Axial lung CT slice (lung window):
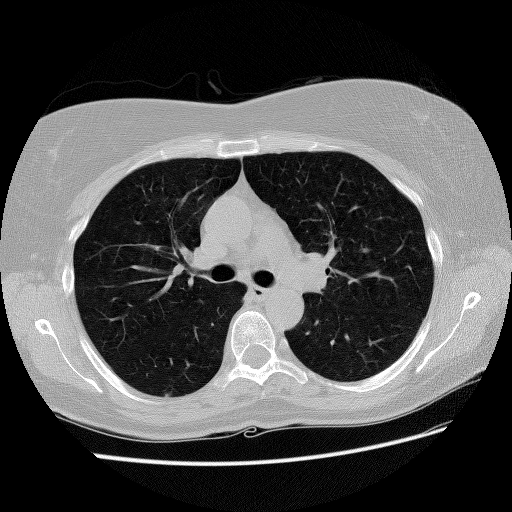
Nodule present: yes
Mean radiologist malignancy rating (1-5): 3